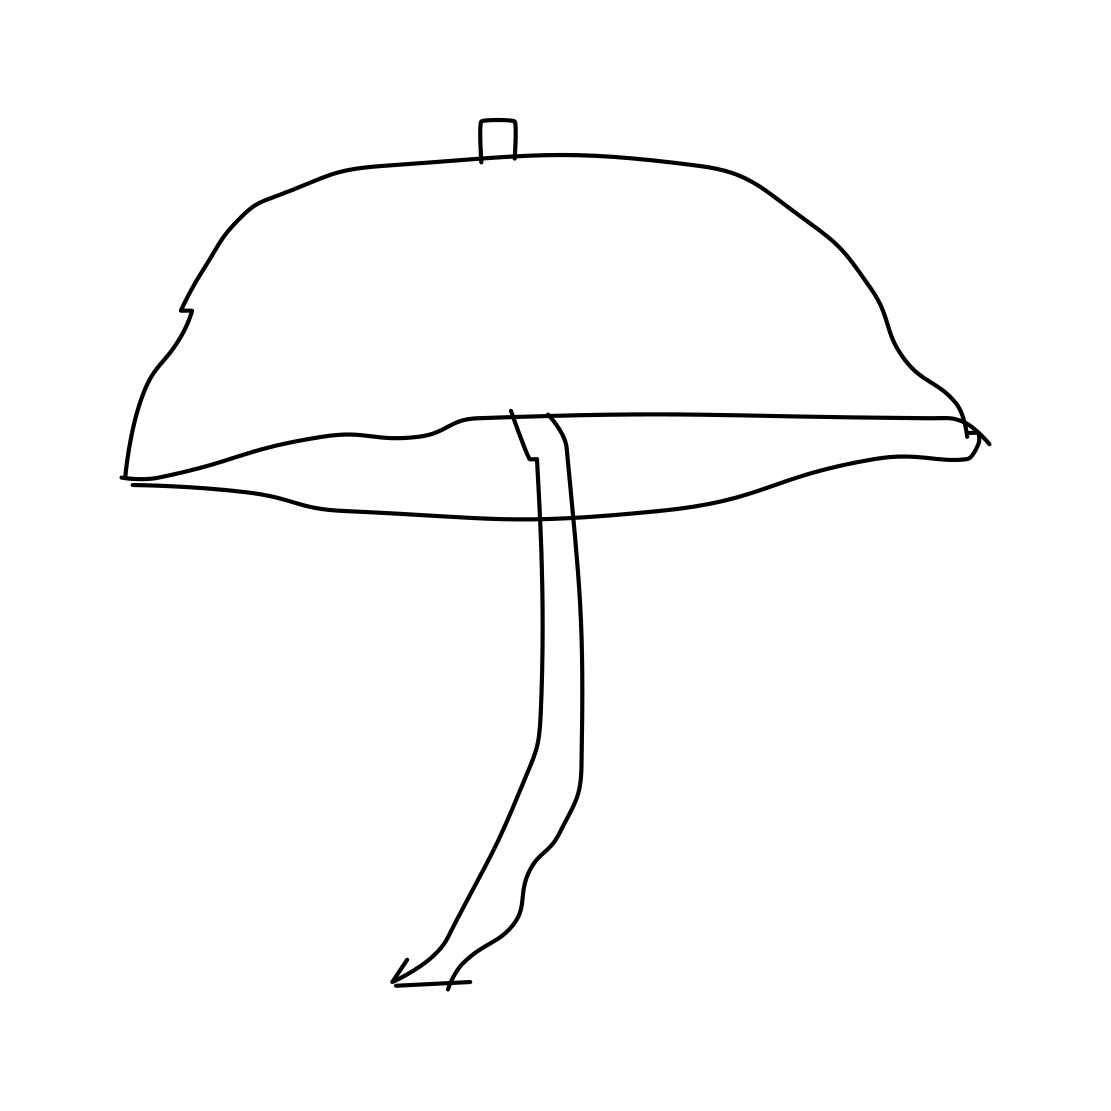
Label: umbrella